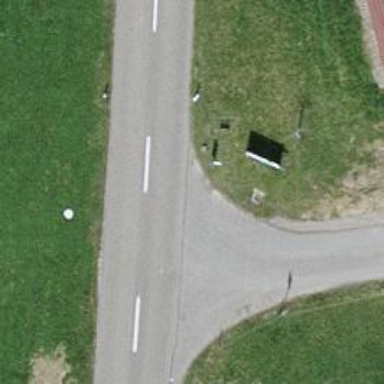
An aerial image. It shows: Bus stop with platform for public transport.